Question: I'm having an issue in the syntax file I'm using where it's highlighting method calls after parenthesis as if they were types/classes.

I've found the line responsible:
'''
syn match csClass contained /\<[A-Z][a-z]\w\+/ nextgroup=csGeneric
'''
proof being if I remove 'csClass' from this group, I don't get highlighting on the highlighted methods in the picture:
'''
syn region csEnclosed start="(" end=")" contains=csConstant, csType, csString, csVerbatimString, csCharacter, csNumber, csIface, csClass
'''
Here's the full 'cs.vim' file:
'''
" Vim syntax file
" Language: Microsoft C#
" Maintainer: Kian Ryan (kian@orangetentacle.co.uk)
" Former Maintainer: Anduin Withers (awithers@anduin.com)
" Filenames: *.cs
"
" REFERENCES:
" [1] ECMA TC39: C# Language Specification (WD13Oct01.doc)
if exists("b:current_syntax")
finish
endif
let s:cs_cpo_save = &cpo
set cpo&vim
" type
syn keyword csType bool byte char decimal double float int long object sbyte short string uint ulong ushort void var dynamic
" storage
syn keyword csTypeDecleration class enum struct nextgroup=csClass skipwhite
syn keyword csStorage delegate interface namespace struct
syn keyword csInterfaceDecleration interface nextgroup=csIface skipwhite
" repeat / condition / label
syn keyword csRepeat break continue do for foreach goto return while
syn keyword csConditional else if switch
syn keyword csLabel case default
" :: is usually an error in C#, except for the special case of "global::"
syn match csOperatorError display +::+
syn match csGlobal display +global::+
" user labels (see [1] 8.6 Statements)
syn match csLabel display +^\s*\I\i*\s*:\([^:]\)\@=+
" modifier
syn keyword csModifier abstract const extern internal override private protected public readonly sealed static virtual volatile nextgroup=CsClass,CsIface skipwhite
" constant
syn keyword csConstant false null true
" exception
syn keyword csException try catch finally throw
" TODO:
syn keyword csUnspecifiedStatement as base checked event fixed in is lock operator out params ref sizeof stackalloc this unchecked unsafe using
" TODO:
syn keyword csUnsupportedStatement add remove value
" TODO:
syn keyword csUnspecifiedKeyword explicit implicit
syn keyword csTypeOf typeof nextgroup=csEnclosed
" Linq Keywords
"syn keyword csLinq from where select group into orderby join let in on equals by ascending descending
" Async Keywords
syn keyword csAsync async await
" Contextual Keywords
syn match csContextualStatement /\<yield[[:space:]\n]\+\(return\|break\)/me=s+5
syn match csContextualStatement /\<partial[[:space:]\n]\+\(class\|struct\|interface\)/me=s+7
syn match csContextualStatement /\<\(get\|set\);/me=s+3
syn match csContextualStatement /\<\(get\|set\)[[:space:]\n]*{/me=s+3
syn match csContextualStatement /\<where\>[^:]\+:/me=s+5
"New Declerations
syn keyword csNewDecleration new nextgroup=csClass skipwhite
"Interface & Class Identifier
syn match csClass contained /\<[A-Z][a-z]\w\+/ nextgroup=csGeneric
syn match csIface contained /\<I[A-Z][a-z]\w\+/ nextgroup=csGeneric
" syn region csGeneric start="<" end=">" contains=csIface,csClass
syn region csEnclosed start="(" end=")" contains=csConstant,csType,csString, csVerbatimString, csCharacter, csNumber,csIface,csClass
"syn region csInherits start=":" end="{" contains=csIface,csClass
" Attributes
syn region csAttribute start="^\s*\[" end="\]\s*" contains=csString, csVerbatimString, csCharacter, csNumber, csType
" Comments
"
" PROVIDES: @csCommentHook
"
" TODO: include strings ?
"
syn keyword csTodo contained TODO FIXME XXX NOTE
syn region csComment start="/\*" end="\*/" contains=@csCommentHook,csTodo,@Spell
syn match csComment "//.*$" contains=@csCommentHook,csTodo,@Spell
" xml markup inside '///' comments
syn cluster xmlRegionHook add=csXmlCommentLeader
syn cluster xmlCdataHook add=csXmlCommentLeader
syn cluster xmlStartTagHook add=csXmlCommentLeader
syn keyword csXmlTag contained Libraries Packages Types Excluded ExcludedTypeName ExcludedLibraryName
syn keyword csXmlTag contained ExcludedBucketName TypeExcluded Type TypeKind TypeSignature AssemblyInfo
syn keyword csXmlTag contained AssemblyName AssemblyPublicKey AssemblyVersion AssemblyCulture Base
syn keyword csXmlTag contained BaseTypeName Interfaces Interface InterfaceName Attributes Attribute
syn keyword csXmlTag contained AttributeName Members Member MemberSignature MemberType MemberValue
syn keyword csXmlTag contained ReturnValue ReturnType Parameters Parameter MemberOfPackage
syn keyword csXmlTag contained ThreadingSafetyStatement Docs devdoc example overload remarks returns summary
syn keyword csXmlTag contained threadsafe value internalonly nodoc exception param permission platnote
syn keyword csXmlTag contained seealso b c i pre sub sup block code note paramref see subscript superscript
syn keyword csXmlTag contained list listheader item term description altcompliant altmember
syn cluster xmlTagHook add=csXmlTag
syn match csXmlCommentLeader +\/\/\/+ contained
syn match csXmlComment +\/\/\/.*$+ contains=csXmlCommentLeader,@csXml,@Spell
syntax include @csXml syntax/xml.vim
hi def link xmlRegion Comment
" [1] 9.5 Pre-processing directives
syn region csPreCondit
\ start="^\s*#\s*\(define\|undef\|if\|elif\|else\|endif\|line\|error\|warning\)"
\ skip="\\$" end="$" contains=csComment keepend
syn region csRegion matchgroup=csPreCondit start="^\s*#\s*region.*$"
\ end="^\s*#\s*endregion" transparent fold contains=TOP
syn region csFold start="{" end="}" transparent fold
" Strings and constants
syn match csSpecialError contained "\\."
syn match csSpecialCharError contained "[^']"
" [1] 9.4.4.4 Character literals
syn match csSpecialChar contained +\\["\\'0abfnrtvx]+
" unicode characters
syn match csUnicodeNumber +\\\(u\x\{4}\|U\x\{8}\)+ contained contains=csUnicodeSpecifier
syn match csUnicodeSpecifier +\\[uU]+ contained
syn region csVerbatimString start=+@"+ end=+"+ skip=+""+ contains=csVerbatimSpec,@Spell
syn match csVerbatimSpec +@"+he=s+1 contained
syn region csString start=+"+ end=+"+ end=+$+ contains=csSpecialChar,csSpecialError,csUnicodeNumber,@Spell
syn match csCharacter "'[^']*'" contains=csSpecialChar,csSpecialCharError
syn match csCharacter "'\\''" contains=csSpecialChar
syn match csCharacter "'[^\\]'"
syn match csNumber "\<\(0[0-7]*\|0[xX]\x\+\|\d\+\)[lL]\=\>"
syn match csNumber "\(\<\d\+\.\d*\|\.\d\+\)\([eE][-+]\=\d\+\)\=[fFdD]\="
syn match csNumber "\<\d\+[eE][-+]\=\d\+[fFdD]\=\>"
syn match csNumber "\<\d\+\([eE][-+]\=\d\+\)\=[fFdD]\>"
" The default highlighting.
hi def link csType Type
hi def link csTypeDecleration StorageClass
hi def link csInterfaceDecleration StorageClass
hi def link csNewDecleration StorageClass
hi def link csStorage StorageClass
hi def link csRepeat Repeat
hi def link csConditional Conditional
hi def link csLabel Label
hi def link csModifier StorageClass
hi def link csConstant Constant
hi def link csException Exception
hi def link csUnspecifiedStatement Statement
hi def link csUnsupportedStatement Statement
hi def link csUnspecifiedKeyword Keyword
"hi def link csLinq Keyword
hi def link csAsync Keyword
hi def link csContextualStatement Statement
hi def link csOperatorError Error
hi def link csAttribute PreProc
hi def link csIface Type
hi def link csClass Type
hi def link csTodo Todo
hi def link csComment Comment
hi def link csSpecialError Error
hi def link csSpecialCharError Error
hi def link csString String
hi def link csVerbatimString String
hi def link csVerbatimSpec SpecialChar
hi def link csPreCondit PreCondit
hi def link csCharacter Character
hi def link csSpecialChar SpecialChar
hi def link csNumber Number
hi def link csUnicodeNumber SpecialChar
hi def link csUnicodeSpecifier SpecialChar
hi def link csTypeOf Keyword
" xml markup
hi def link csXmlCommentLeader Comment
hi def link csXmlComment Comment
hi def link csXmlTag Statement
let b:current_syntax = "cs"
let &cpo = s:cs_cpo_save
unlet s:cs_cpo_save
'''
I figured if I could go to the 'csClass' match and try to tell it that it shouldn't start with a dot '.' it should fix it, right? But I'm not familiar with vim's regex (I use regular regex). I tried this:
'''
syn match csClass contained /^[^\.]\<[A-Z][a-z]\w\+/ nextgroup=csGeneric
'''
Intention is to negate '.' (shouldn't start with '.') but it didn't work, it disabled all class highlighting.
What is the right way to achieve this?
Help is much appreciated!
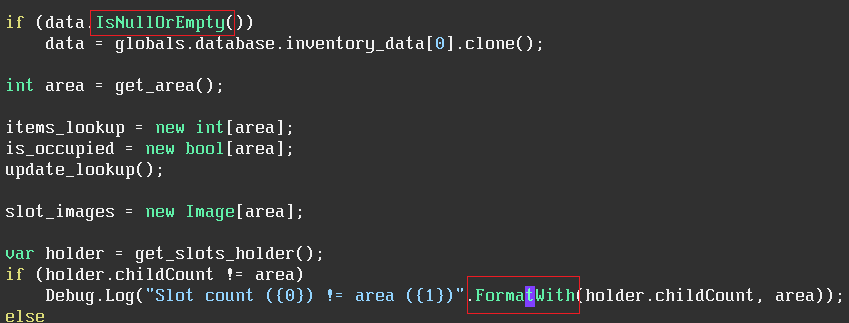
Answer: You can use
'''
/[^.]\<[A-Z][a-z]\w\+/
'''
Since this string can appear anywhere on a line, we do not need the '^' start-of-string anchor.
The negated character class '[^.]' matches any character but a literal dot (no need escaping inside a character class).
So, the whole regex means:
- '<URL>
> '\+' matches 1 or more of the preceding characters...
)
:
As per @lcd047's comment, you can use '\zs' as a look-behind substitute:
'''
/[^.]\zs\<[A-Z][a-z]\w\+/
'''
From the <URL>:
> '\zs' Matches at any position, and sets the start of the match there: The next char is the first char of the whole match.
...
:
'/^\s*\zsif'
matches an "if" at the start of a line, ignoring white space.
Can be used multiple times, the last one encountered in a matching
branch is used.